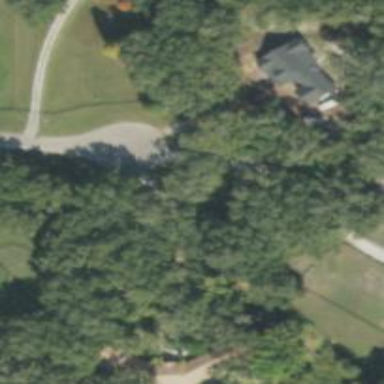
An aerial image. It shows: Driveway leading to service road.